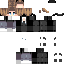
A male human skin with medium skin, wearing brown long hair dressed in a blue hoodie and gray pants, featuring a closed mouth.